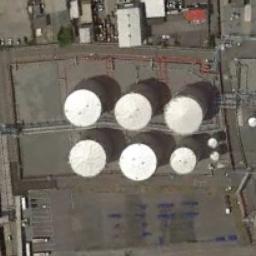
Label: storage_tank